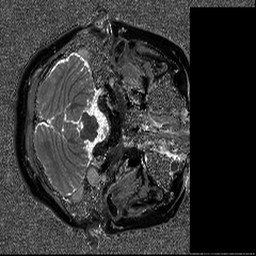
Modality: T1map
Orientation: axial
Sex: female